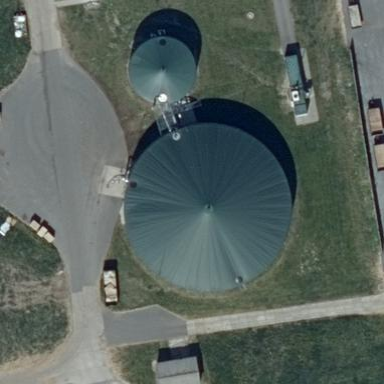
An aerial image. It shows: Storage tank that is man-made.